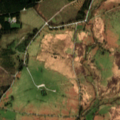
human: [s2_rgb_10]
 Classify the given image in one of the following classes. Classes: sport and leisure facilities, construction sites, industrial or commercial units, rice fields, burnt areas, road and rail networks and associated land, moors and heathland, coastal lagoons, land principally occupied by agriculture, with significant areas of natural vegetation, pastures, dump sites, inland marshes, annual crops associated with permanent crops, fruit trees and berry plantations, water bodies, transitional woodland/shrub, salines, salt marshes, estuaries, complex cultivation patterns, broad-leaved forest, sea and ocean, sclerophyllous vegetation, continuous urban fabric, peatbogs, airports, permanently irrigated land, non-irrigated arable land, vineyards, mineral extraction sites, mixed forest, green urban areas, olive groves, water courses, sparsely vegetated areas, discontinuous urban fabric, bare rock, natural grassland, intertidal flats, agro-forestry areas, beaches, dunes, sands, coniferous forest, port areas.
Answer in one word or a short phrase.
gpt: coniferous forest, natural grassland, peatbogs